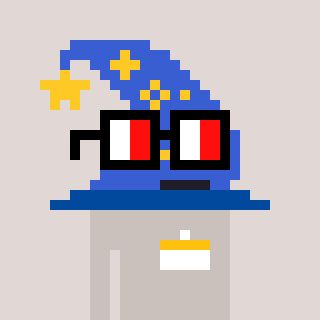
a pixel art character with square glasses with black frames and red eyes, a wizard hat-shaped head and a foggrey-colored body on a warm background